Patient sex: F
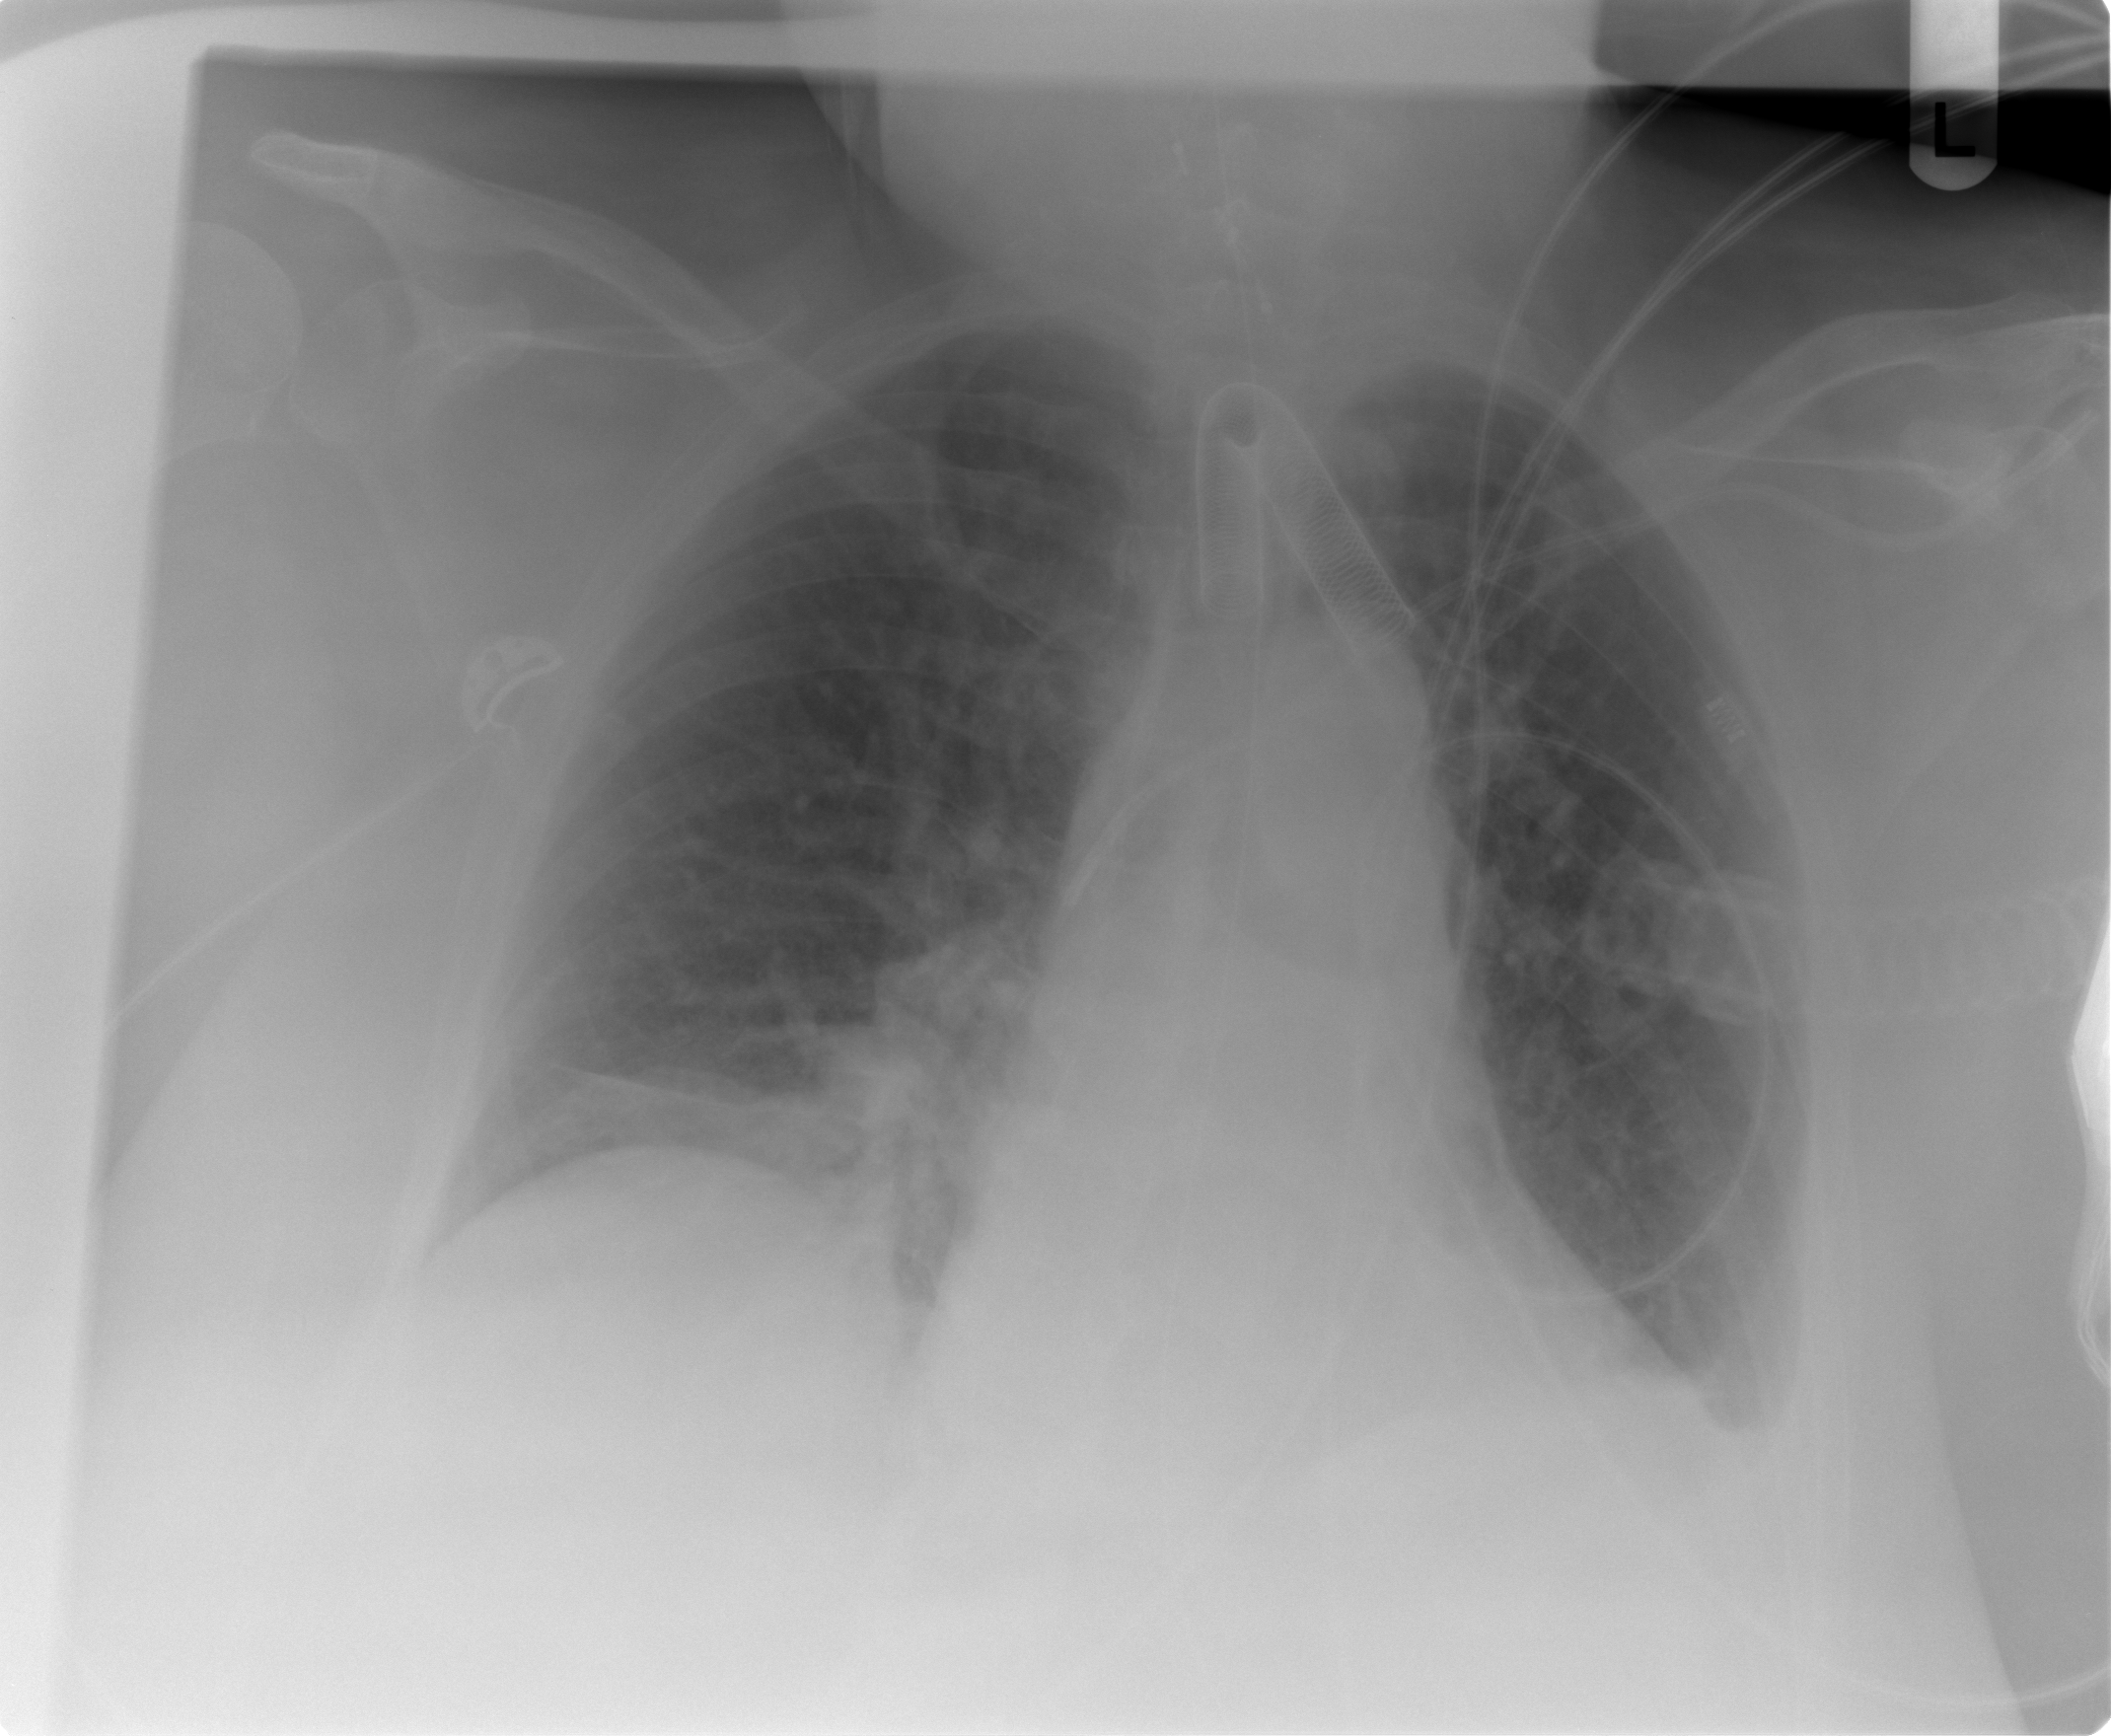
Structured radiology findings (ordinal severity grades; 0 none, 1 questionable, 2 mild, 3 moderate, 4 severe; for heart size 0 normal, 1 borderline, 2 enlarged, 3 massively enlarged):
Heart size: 1
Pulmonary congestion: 0
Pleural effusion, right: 0
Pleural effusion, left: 2
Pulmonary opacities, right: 2
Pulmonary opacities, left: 0
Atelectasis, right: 2
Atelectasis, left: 2